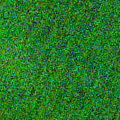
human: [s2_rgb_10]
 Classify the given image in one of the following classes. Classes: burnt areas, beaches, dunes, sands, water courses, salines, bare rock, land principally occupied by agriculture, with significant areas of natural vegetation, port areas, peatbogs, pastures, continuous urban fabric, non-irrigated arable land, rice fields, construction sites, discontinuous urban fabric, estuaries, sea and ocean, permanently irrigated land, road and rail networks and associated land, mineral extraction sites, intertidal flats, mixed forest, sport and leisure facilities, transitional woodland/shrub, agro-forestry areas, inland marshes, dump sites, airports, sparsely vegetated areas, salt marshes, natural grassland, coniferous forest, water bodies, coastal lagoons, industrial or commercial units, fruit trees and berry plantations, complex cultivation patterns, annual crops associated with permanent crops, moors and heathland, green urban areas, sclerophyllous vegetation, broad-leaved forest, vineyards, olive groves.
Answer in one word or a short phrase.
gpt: sea and ocean